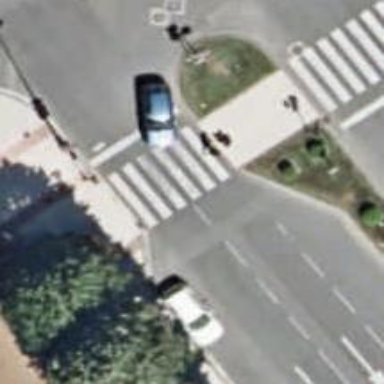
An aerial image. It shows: Road crossing with traffic signals.